Question: I just have a weird problem while I'm trying to read from file into Java. I am able to read everything in the file as long as there is a blank line at the end of the input file. If there is no blank line, it crashes. Why is that?
I have figured out the problem is the blank line after a while. As long as the input file has a blank line at the end, it is fine.
Input File that will run with no problems:

Input File that will give an error:
<URL>
<URL>
'''
public static void main(String[] args) {
String fileInputName;
String fileOutputName;
String firstName;
String lastName;
String houseNumber;
String street;
String city;
String state;
String zip;
String productDescription;
double productPrice = 0;
double productCost = 0;
int productQuantity = 0;
int totalQuantity = 0;
double totalCost = 0;
Scanner input = null;
input = new Scanner(System.in);
System.out.printf("What is the file name?
");
fileInputName = input.nextLine();
System.out.println("File name is: " + fileInputName);
FileReader filereader;
Scanner readInput = null;
try {
readInput = new Scanner(new FileReader(fileInputName));
} catch (FileNotFoundException e) {
// TODO Auto-generated catch block
e.printStackTrace();
}
//Header
firstName = readInput.nextLine();
lastName = readInput.nextLine();
houseNumber = readInput.nextLine();
street = readInput.nextLine();
city = readInput.nextLine();
state = readInput.nextLine();
zip = readInput.nextLine();
System.out.printf("Purchase Report
---------------
%s %s
%s %s
%s, %s %s
"
+ "Description Price Quantity Cost
"
+ "----------- ----- -------- ----
",
firstName, lastName, houseNumber, street, city, state, zip);
while (readInput.hasNextLine())
{
productDescription = readInput.nextLine();
productPrice = readInput.nextDouble();
readInput.nextLine();
productQuantity = readInput.nextInt();
readInput.nextLine();
productCost = productPrice * productQuantity;
totalCost += productCost;
totalQuantity += productQuantity;
System.out.printf("%-30s%7.2f %8d %7.2f
",
productDescription, productPrice, productQuantity, productCost);
}
//Footer
System.out.printf("----------- ----- -------- ----
"
+ "Total %8d %7.2f
", totalQuantity, totalCost);
readInput.close();
}
}
'''
It should be able to read without the extra line right? Can anyone explain to me what is happening and how to fix it? Thank you!
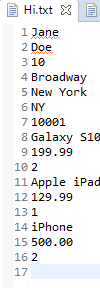
Answer: When you call 'nextLine()' calling 'nextXxx()', it will read the of the line, which is usually just the end-of-line character(s).
When there is no end-of-line character(s) at the end of the last line, it means you're already at end-of-file after the call to 'nextInt()', which is why the unconditional 'nextLine()' call fails.
Two ways to fix:
1. Don't call nextLine() unconditionally: productDescription = readInput.nextLine();
productPrice = readInput.nextDouble();
readInput.nextLine();
productQuantity = readInput.nextInt();
if (readInput.hasNextLine())
readInput.nextLine();
2. Don't use nextXxx(): productDescription = readInput.nextLine();
productPrice = Double.parseDouble(readInput.nextLine().trim());
productQuantity = Integer.parseInt(readInput.nextLine().trim());
trim() shouldn't be necessary, but makes the code consistent with existing code.
Option 2 is recommended, because it will correctly fail if there is extra text following the numbers, while option 1 will silently discard such extra text.
Besides, the code is neater.